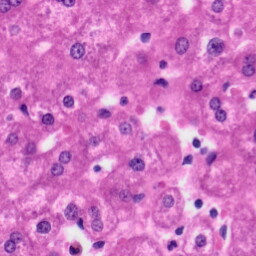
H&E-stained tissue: Liver